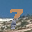
Label: 7